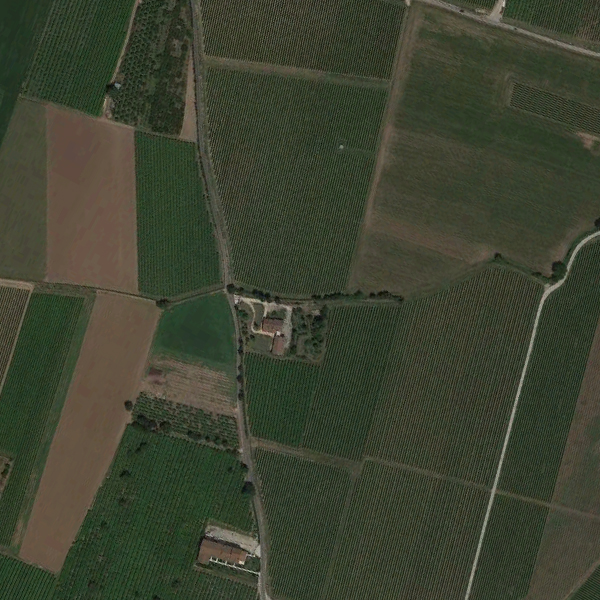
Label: Farmland